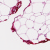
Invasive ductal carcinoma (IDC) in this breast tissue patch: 0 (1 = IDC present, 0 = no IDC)